Question: Im trying to change the font colour on the table view header where it says California / New York. How do i do that?
On a black background the text needs to be white but cant figure this one out.
Thanks

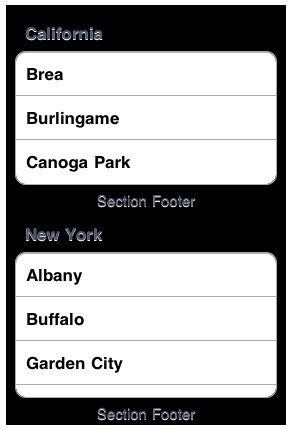
Answer: You just don't have that much control over a table's default header styles. Have your table view's delegate return a custom view for each header instead bu implementing -tableView:viewForHeaderInSection:. That view could probably be just a UILabel with the text color set to whatever you like.